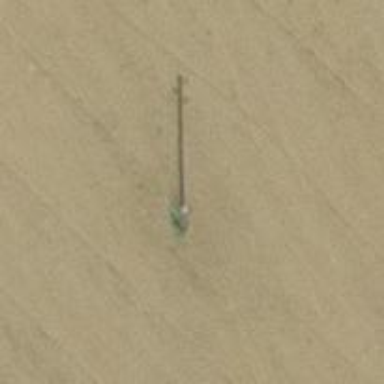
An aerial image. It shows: Power pole.